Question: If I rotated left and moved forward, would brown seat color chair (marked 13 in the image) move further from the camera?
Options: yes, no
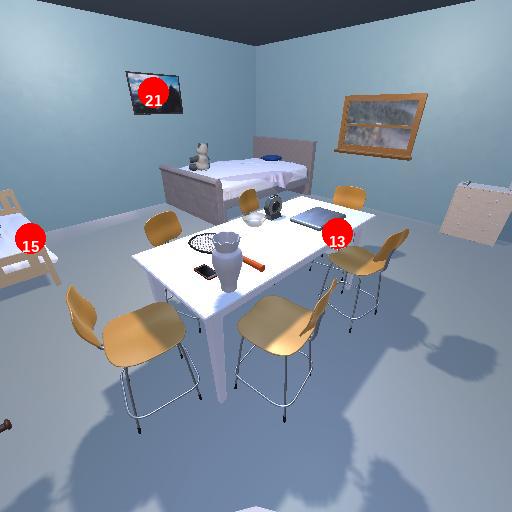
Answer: yes